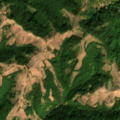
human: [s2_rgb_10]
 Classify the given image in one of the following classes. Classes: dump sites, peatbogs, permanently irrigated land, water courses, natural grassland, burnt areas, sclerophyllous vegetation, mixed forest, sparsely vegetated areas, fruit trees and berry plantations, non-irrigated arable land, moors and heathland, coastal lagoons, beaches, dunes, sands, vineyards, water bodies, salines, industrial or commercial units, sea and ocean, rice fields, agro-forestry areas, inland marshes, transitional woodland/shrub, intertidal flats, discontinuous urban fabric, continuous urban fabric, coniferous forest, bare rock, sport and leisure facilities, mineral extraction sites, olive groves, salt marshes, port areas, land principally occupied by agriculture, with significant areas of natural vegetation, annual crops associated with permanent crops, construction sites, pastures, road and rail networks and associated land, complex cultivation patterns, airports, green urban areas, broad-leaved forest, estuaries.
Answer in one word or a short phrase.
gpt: pastures, broad-leaved forest, transitional woodland/shrub